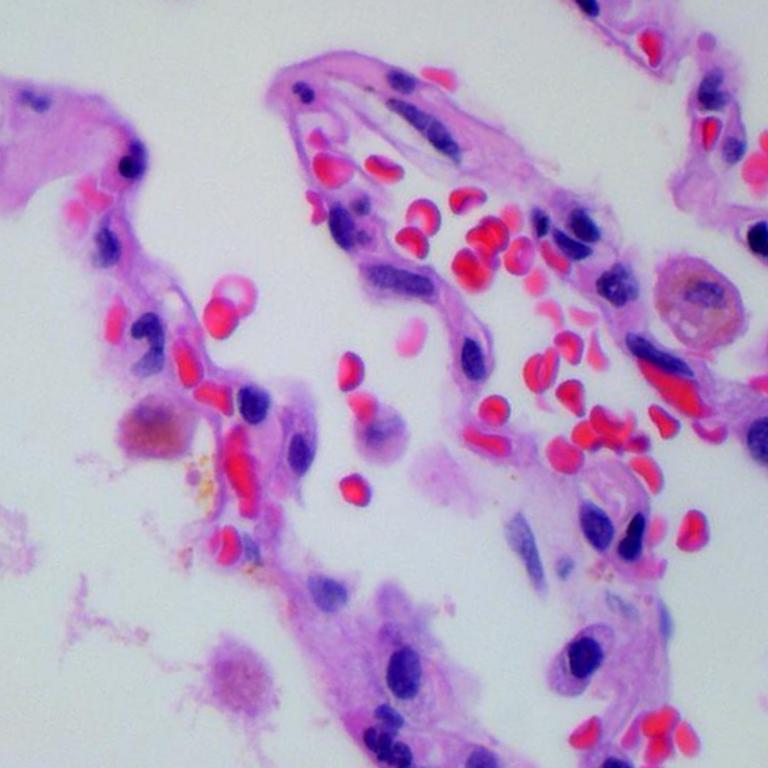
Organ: lung
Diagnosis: benign